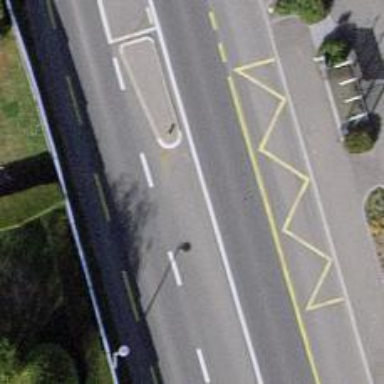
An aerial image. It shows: Secondary road with designated cycle lane on the left.